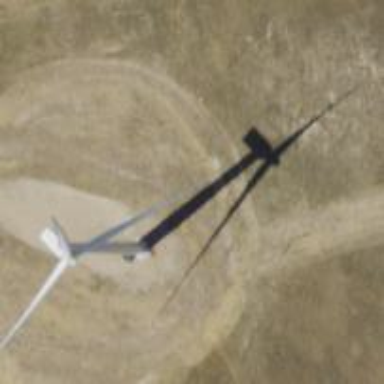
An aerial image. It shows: Wind turbine generator that utilizes wind as its source for generating electricity. It is of the horizontal axis type.